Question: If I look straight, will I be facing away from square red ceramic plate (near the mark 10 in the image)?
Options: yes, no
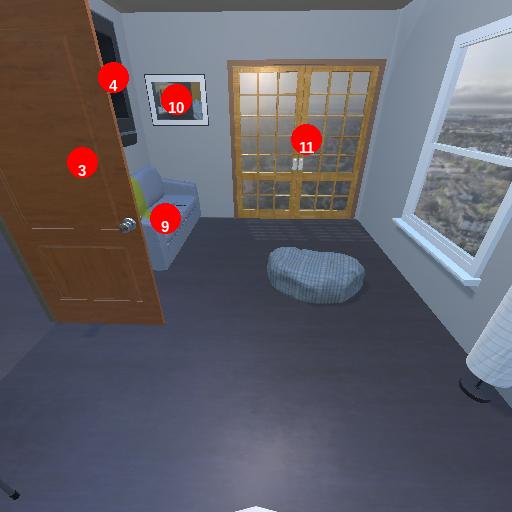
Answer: yes